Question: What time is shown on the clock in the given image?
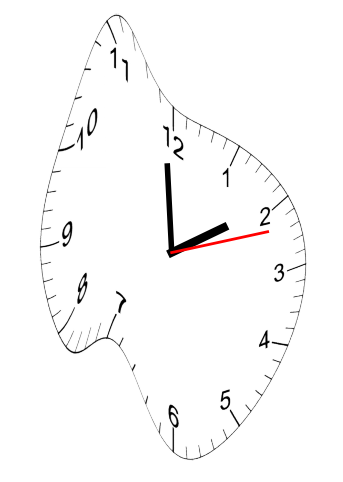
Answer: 01:59:12